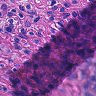
Metastatic tissue present: yes